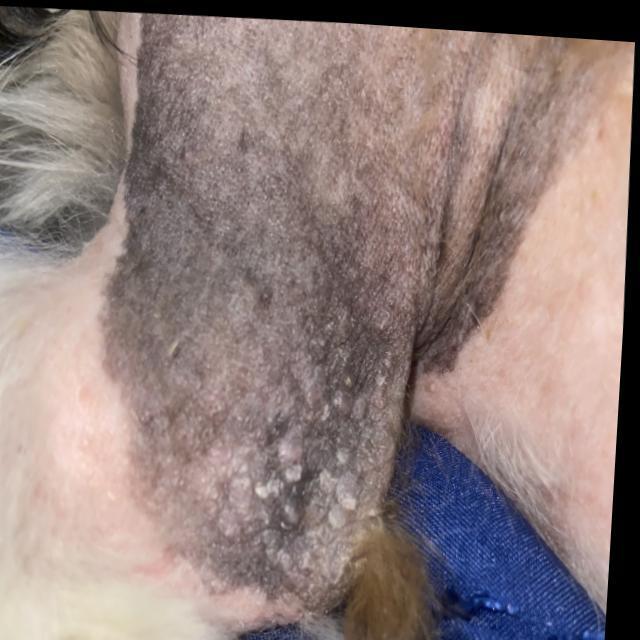
Canine demodicosis (Demodex mange) — caused by Demodex canis mites. Presents with alopecia, follicular papules, pustules, and comedones. Often localized on face and forelimbs.